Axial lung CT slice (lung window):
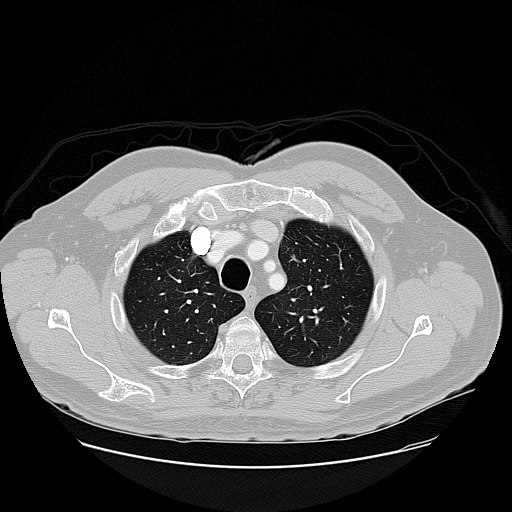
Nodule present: no